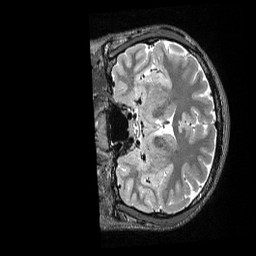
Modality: T2w
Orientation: coronal
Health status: healthy
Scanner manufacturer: siemens
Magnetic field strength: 3 T
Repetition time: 3.2 s
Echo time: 0.565 s